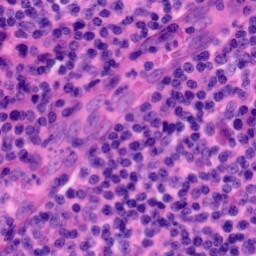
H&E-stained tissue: Tonsil